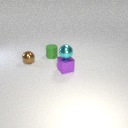
small green rubber cylinder to the left of small purple metal cube